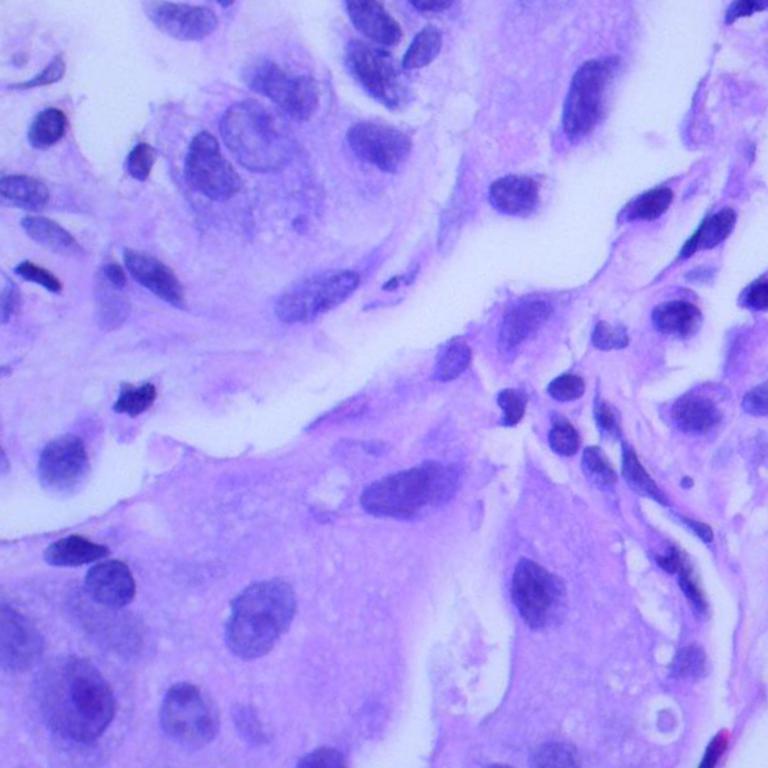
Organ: lung
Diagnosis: adenocarcinomas